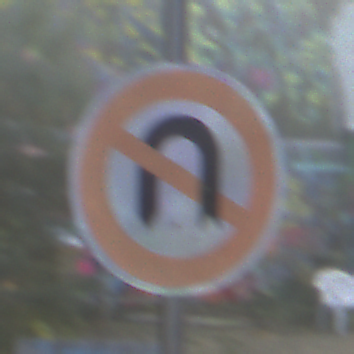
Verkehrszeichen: VerbotWenden
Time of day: MorningAfternoon
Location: Outdoor (Urban)
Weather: PartlyCloudy
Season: NotSpecified
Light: Natural